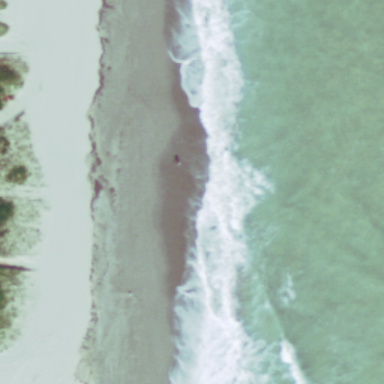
This is a beach with blue sea and white sands .